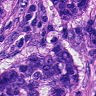
Metastatic tissue present: yes